Question: I'm busy testing something out but I can't find a solution. I want to select the name of a person on a certain date. I've managed to find a solution but this requires the formula which works to be manually dragged down for the whole column. I want to have this work with an arrayformula but since index/match doesn't allow arrays I can't find a solution.
Here you can see what I try to do and how I managed now.

Hope someone can help
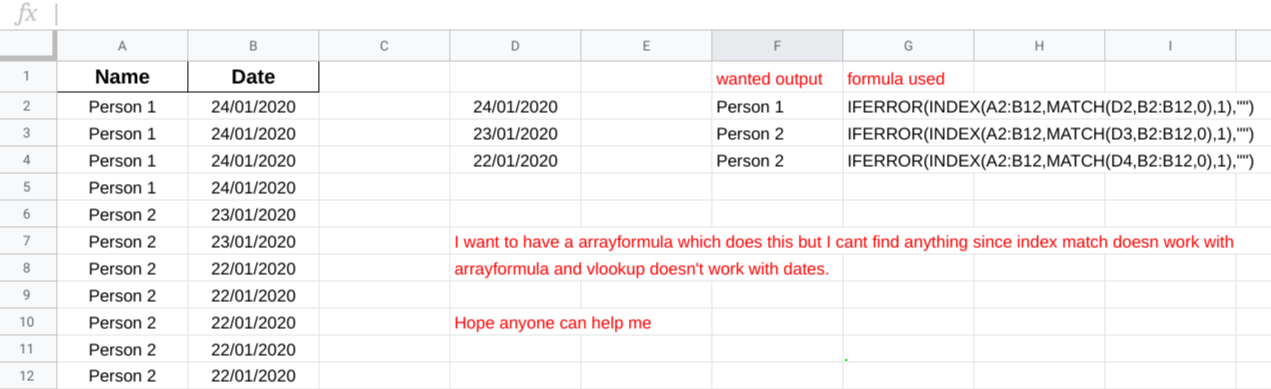
Answer: Vlookup works fine with dates, but you may need to use to_date to return the result as a date rather than the equivalent number. The issue here is that vlookup only works left-to-right, so you have to reverse the order of columns:
'''
=ArrayFormula(vlookup(D2:D4,{B2:B12,A2:A12},2,false))
'''
<URL>